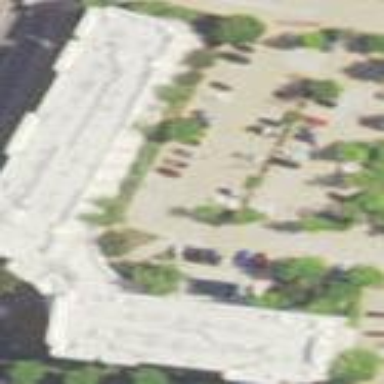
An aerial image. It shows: Hotel building.